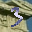
Label: 3